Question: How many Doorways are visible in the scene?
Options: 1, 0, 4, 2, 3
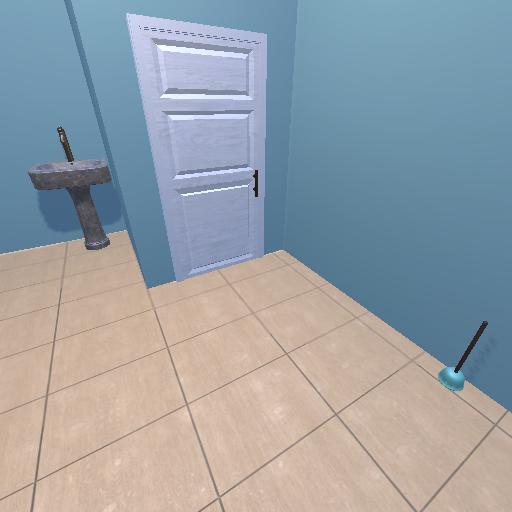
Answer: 1